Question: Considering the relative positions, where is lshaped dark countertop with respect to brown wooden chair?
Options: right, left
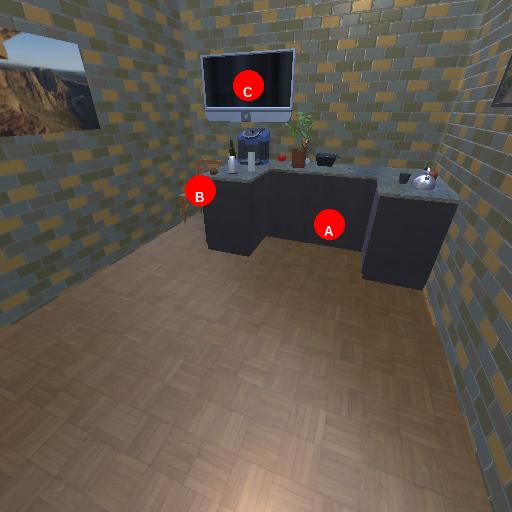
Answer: right